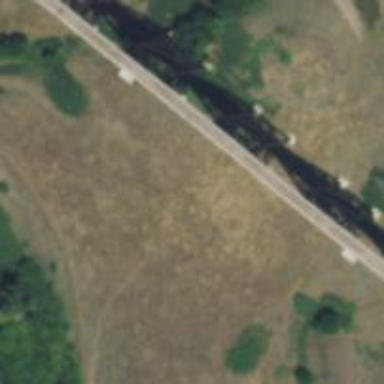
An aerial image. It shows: Viaduct railway bridge.